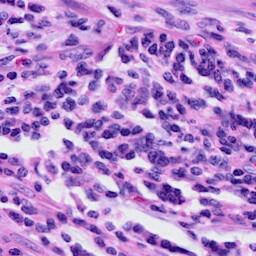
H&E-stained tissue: Cervix